Interaction volume radius: 10 \u00c5
Interaction volume height: 25 \u00c5
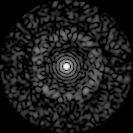
Disorder parameter: 0.8501